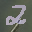
Label: 2